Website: home-depot
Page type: delivery-shipping
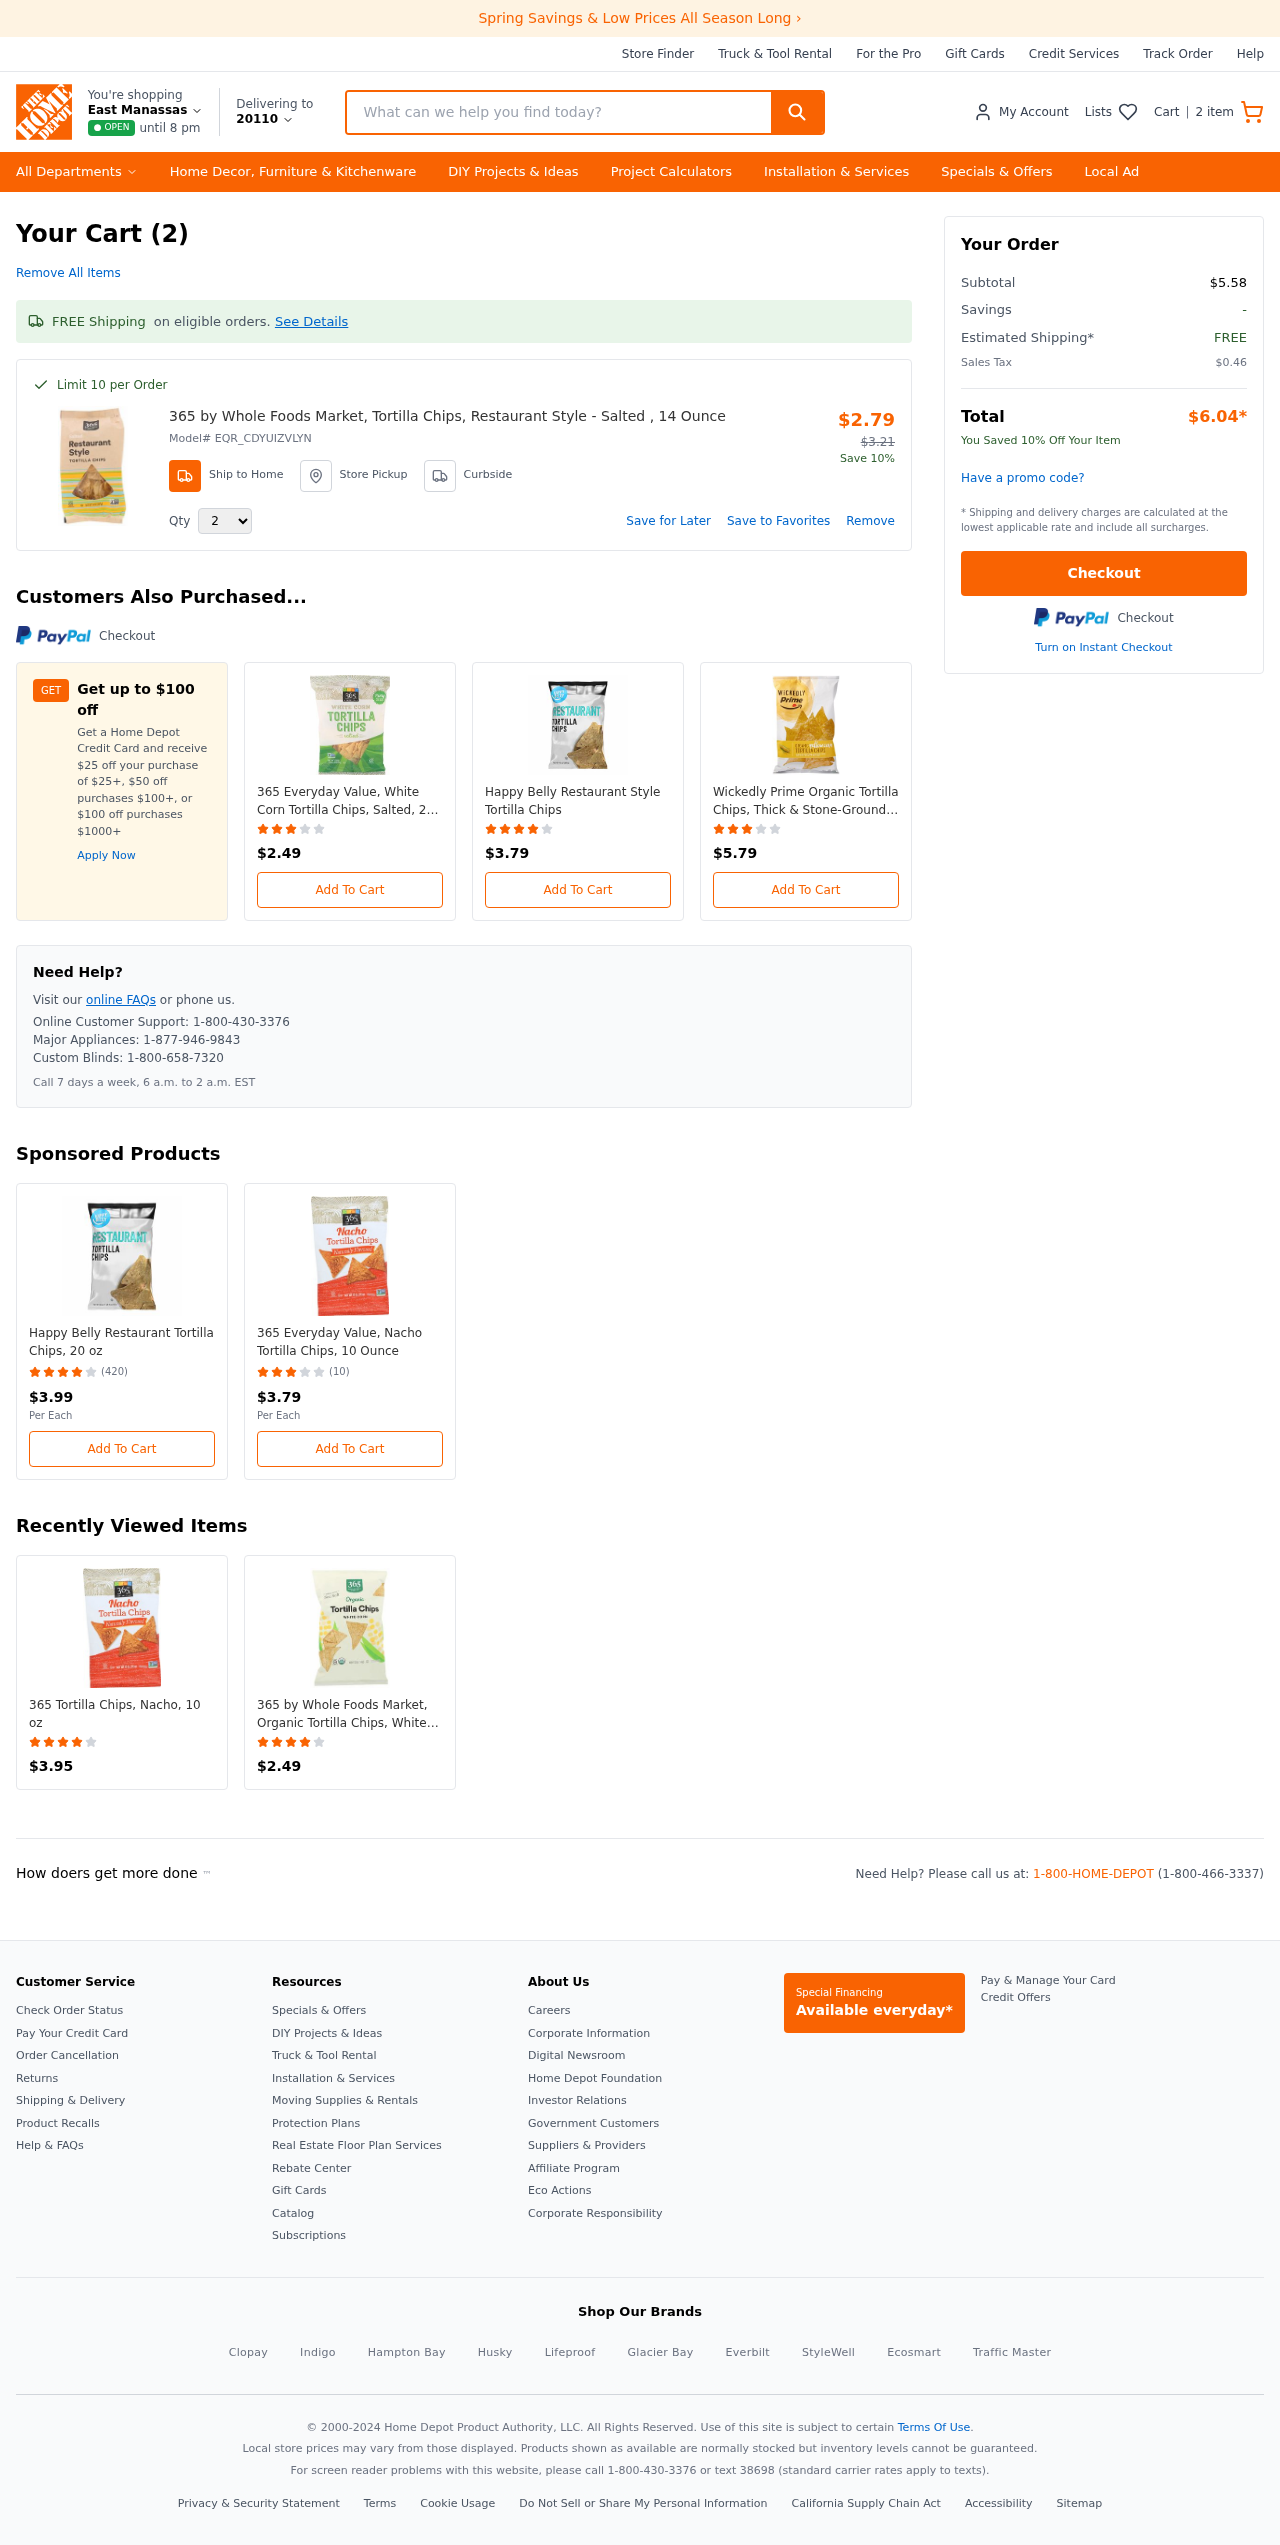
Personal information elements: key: PII_CITY_STATE
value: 20110
Product elements: key: PRODUCT1_NAME
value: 365 by Whole Foods Market, Tortilla Chips, Restaurant Style - Salted , 14 Ounce
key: PRODUCT1_PRICE
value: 2.79
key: PRODUCT1_QUANTITY
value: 2
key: PRODUCT2_NAME
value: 365 Everyday Value, White Corn Tortilla Chips, Salted, 20 oz
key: PRODUCT2_PRICE
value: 2.49
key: PRODUCT2_RATING
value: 3.8
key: PRODUCT3_NAME
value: Happy Belly Restaurant Style Tortilla Chips
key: PRODUCT3_PRICE
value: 3.79
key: PRODUCT3_RATING
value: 4.5
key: PRODUCT4_NAME
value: Wickedly Prime Organic Tortilla Chips, Thick & Stone-Ground Yellow Corn, 13 Ounce
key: PRODUCT4_PRICE
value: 5.79
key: PRODUCT4_RATING
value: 3.9
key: PRODUCT5_NAME
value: Happy Belly Restaurant Tortilla Chips, 20 oz
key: PRODUCT5_NUM_RATINGS
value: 420
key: PRODUCT5_PRICE
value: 3.99
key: PRODUCT5_RATING
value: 4.2
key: PRODUCT6_NAME
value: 365 Everyday Value, Nacho Tortilla Chips, 10 Ounce
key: PRODUCT6_NUM_RATINGS
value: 10
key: PRODUCT6_PRICE
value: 3.79
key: PRODUCT6_RATING
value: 3.5
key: PRODUCT7_NAME
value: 365 Tortilla Chips, Nacho, 10 oz
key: PRODUCT7_PRICE
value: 3.95
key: PRODUCT7_RATING
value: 4.1
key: PRODUCT8_NAME
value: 365 by Whole Foods Market, Organic Tortilla Chips, White Corn, 12 oz
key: PRODUCT8_PRICE
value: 2.49
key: PRODUCT8_RATING
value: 4.1
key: PRODUCT1_MODEL_ID
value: EQR_CDYUIZVLYN
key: PRODUCT1_ORIGINAL_PRICE
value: $3.21
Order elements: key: ORDER_NUM_ITEMS
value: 2
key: ORDER_NUM_ITEMS
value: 2 item
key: ORDER_SUBTOTAL
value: $5.58
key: ORDER_TAX
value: $0.46
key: ORDER_TOTAL
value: $6.04
Search elements: key: HEADER_SEARCH
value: What can we help you find today?